Question: Count the number of objects in the diagram.
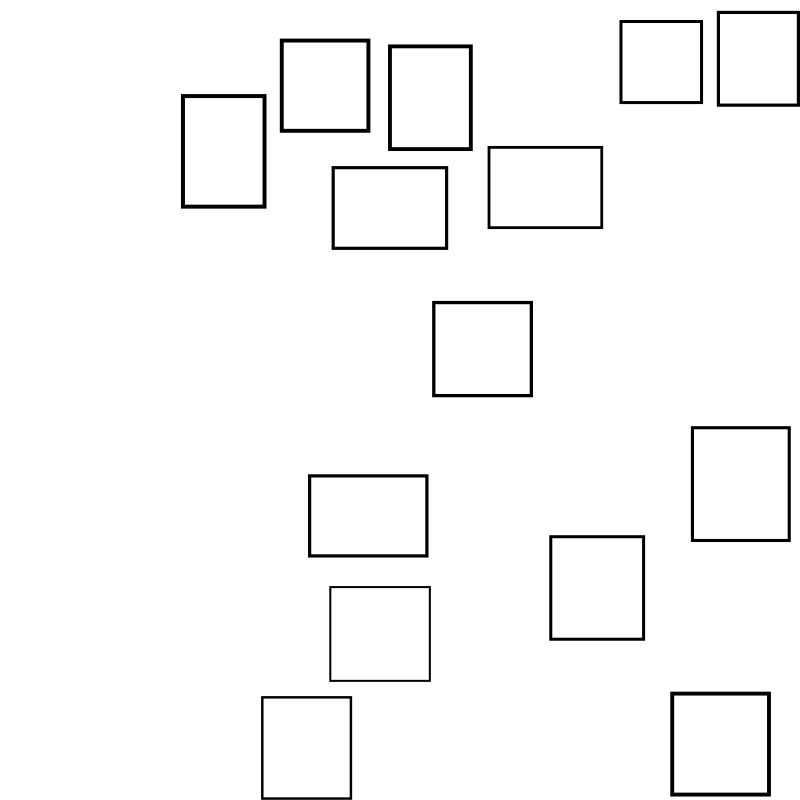
Answer: 14